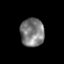
Tissue: prostate
Cell type: Fibroblasts
Senescence score: 0.783
Nuclear area (px): 660
Mean DAPI intensity: 125.762